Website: home-depot
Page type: review-order
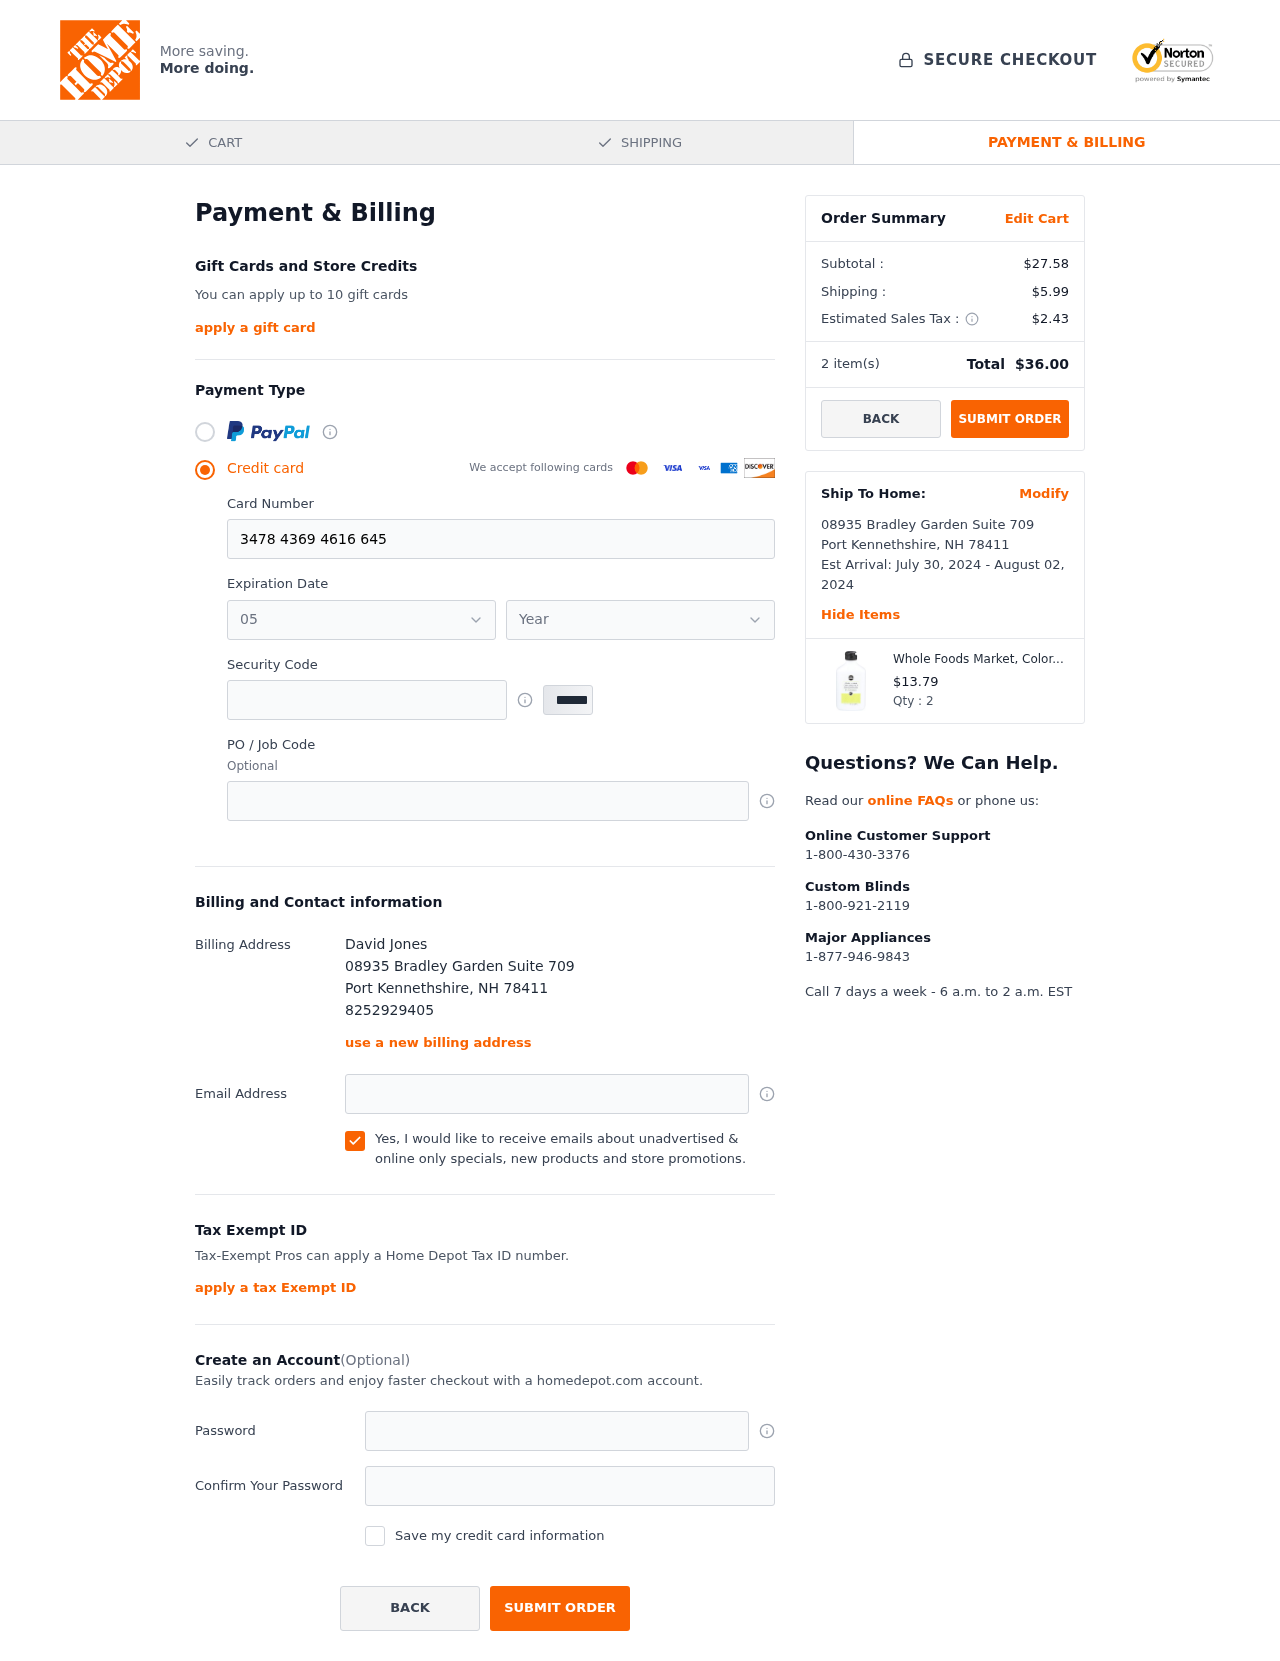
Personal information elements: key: PII_CARD_EXPIRY_MONTH
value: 05
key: PII_CARD_EXPIRY_YEAR
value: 30
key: PII_CITY
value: Port Kennethshire
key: PII_FULLNAME
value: David Jones
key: PII_PHONE
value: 8252929405
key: PII_POSTCODE
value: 78411
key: PII_STATE_ABBR
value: NH
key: PII_STREET
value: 08935 Bradley Garden Suite 709
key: PII_CARD_NUMBER
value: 3478 4369 4616 645
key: PII_CARD_CVV
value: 2791
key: PII_JOB_CODE
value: PRJ-3191-43
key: PII_EMAIL
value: davidjones@yahoo.com
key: PII_POSTCODE_FULL
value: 78411
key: PII_POSTCODE_NUMERIC
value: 78411
Product elements: key: PRODUCT1_NAME
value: Whole Foods Market, Color Preserve Conditioner, 10 Fl Oz
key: PRODUCT1_PRICE
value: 13.79
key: PRODUCT1_QUANTITY
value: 2
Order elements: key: ORDER_SUBTOTAL
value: $27.58
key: ORDER_SHIPPING_COST
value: $5.99
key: ORDER_TAX
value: $2.43
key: ORDER_NUM_ITEMS
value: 2
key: ORDER_TOTAL
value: $36.00
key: ORDER_SHIPPING_DATE
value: July 30, 2024
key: ORDER_DELIVERY_DATE
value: August 02, 2024